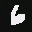
Label: 6